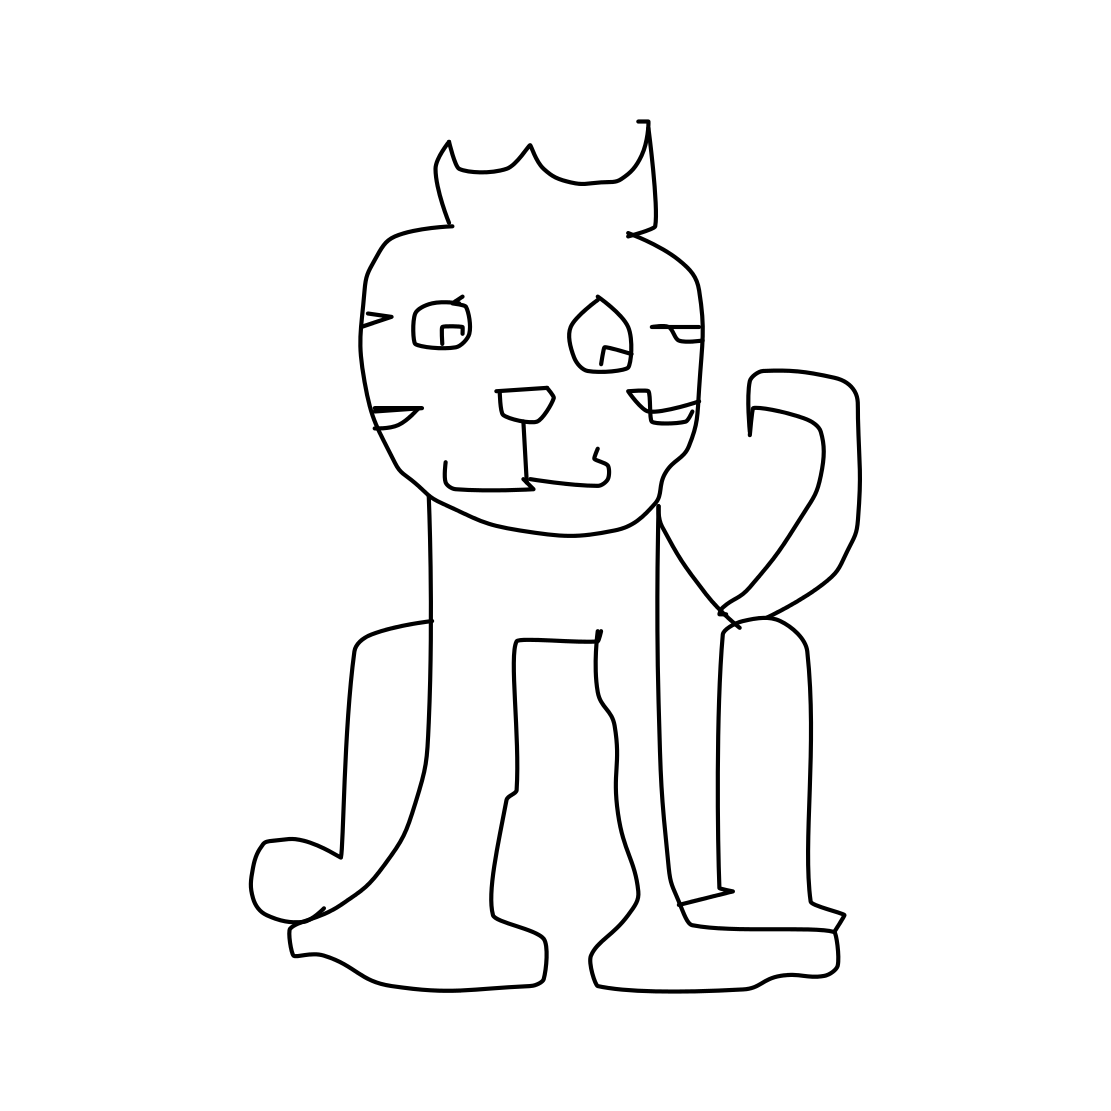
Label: tiger